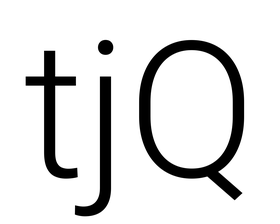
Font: Roboto_Light